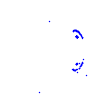
Particle: proton